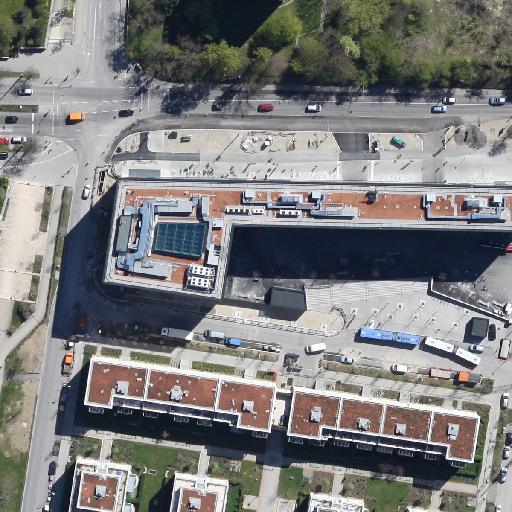
Referring expression: vehicle driving on the road